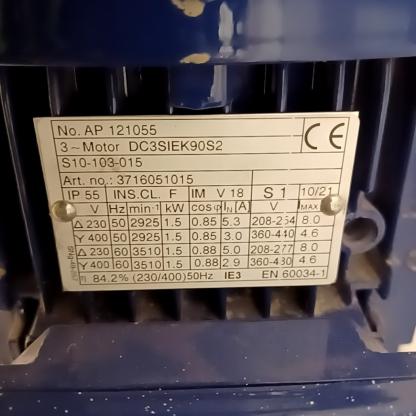
Klasa: tabliczka-znamionowa